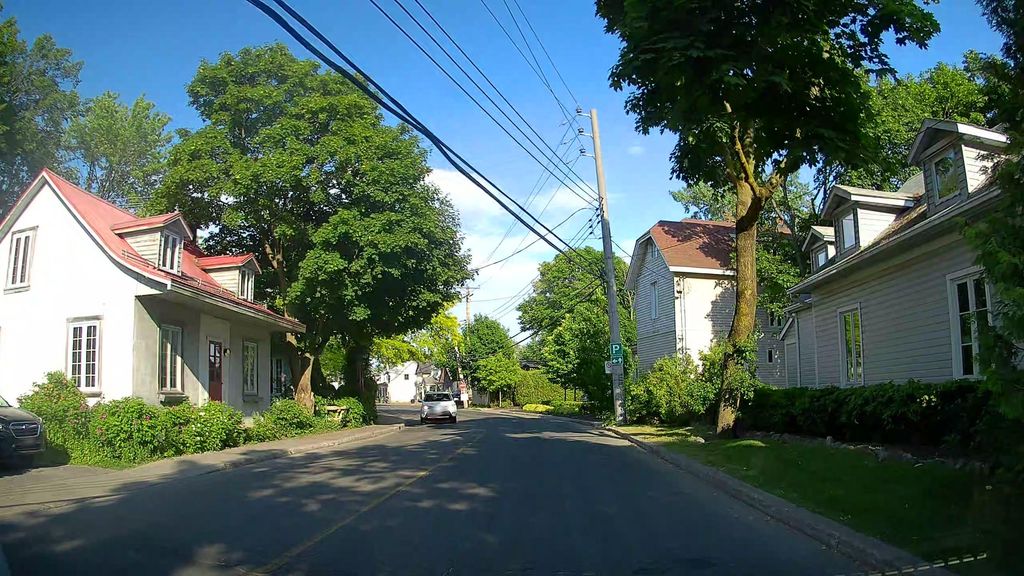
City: montreal